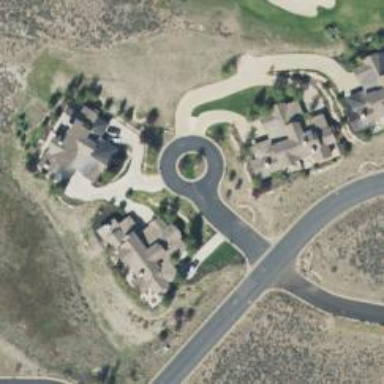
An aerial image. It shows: Turning loop on the road.